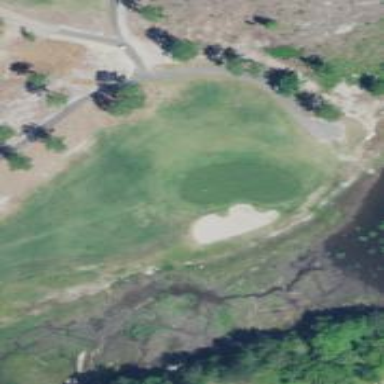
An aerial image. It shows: View of golf hole.